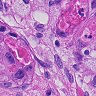
Metastatic tissue present: yes